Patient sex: M
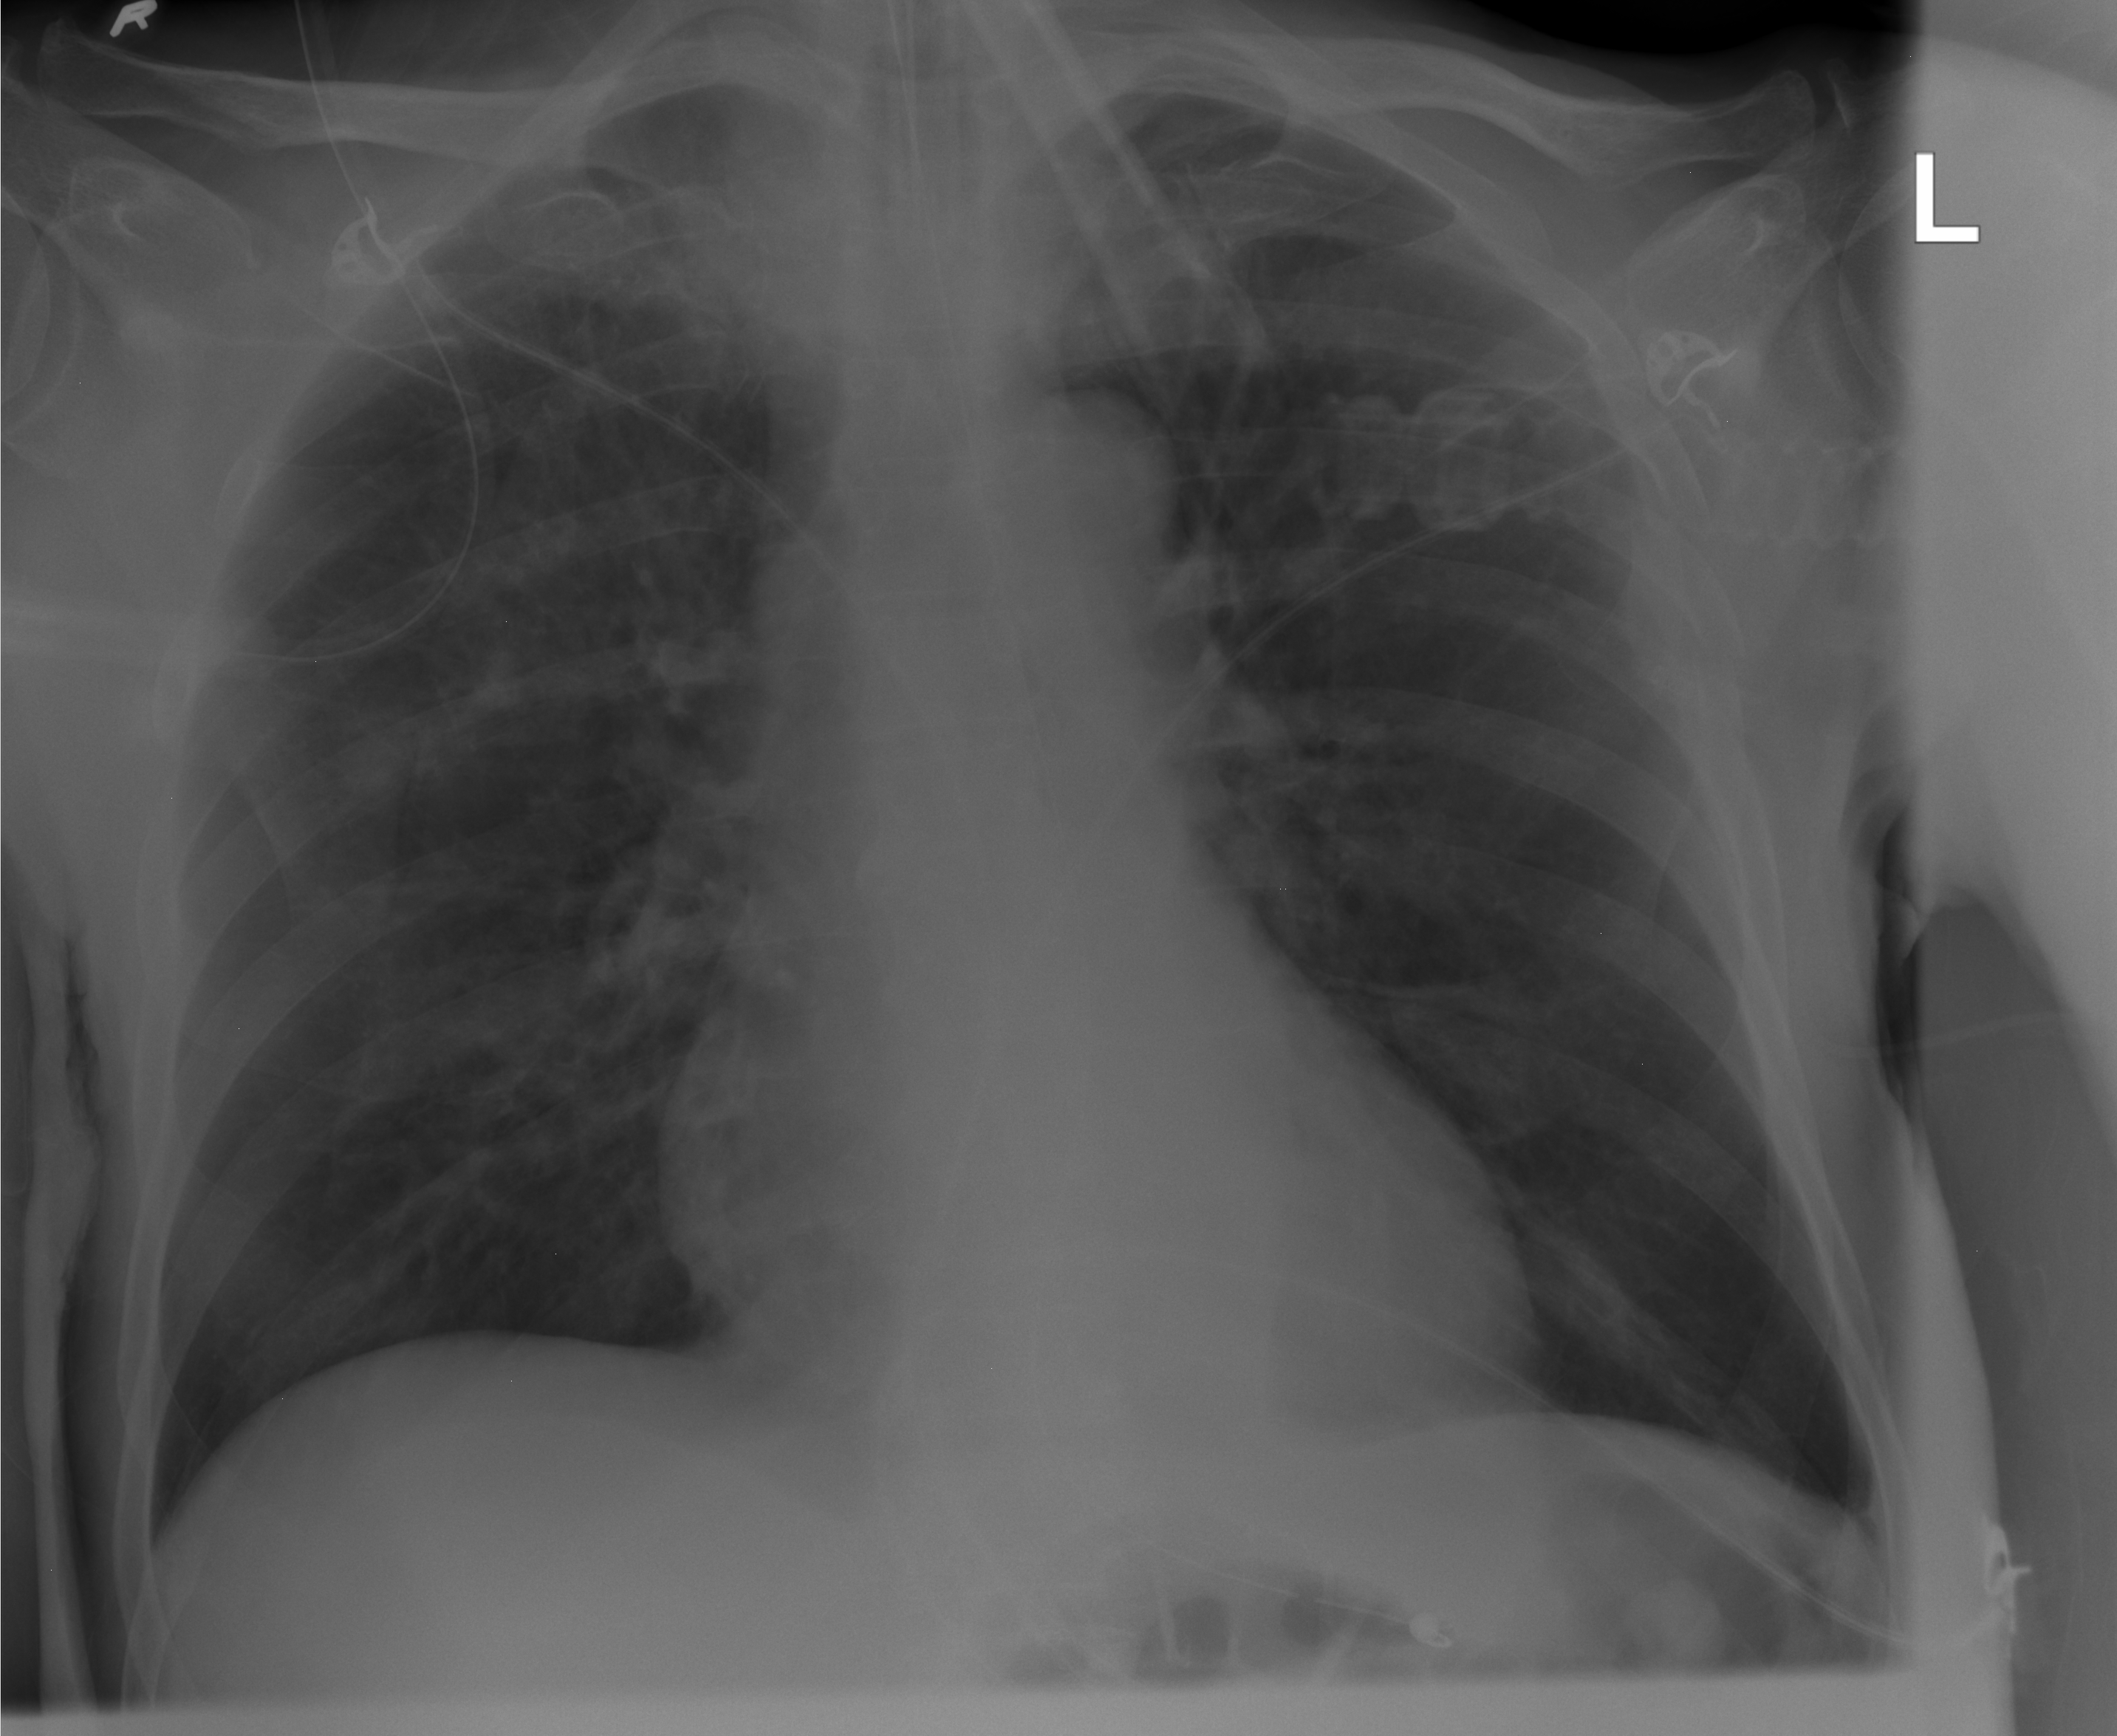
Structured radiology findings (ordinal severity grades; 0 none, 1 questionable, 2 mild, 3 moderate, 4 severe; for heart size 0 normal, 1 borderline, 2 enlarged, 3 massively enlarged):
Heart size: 0
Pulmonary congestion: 0
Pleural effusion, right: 0
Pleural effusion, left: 0
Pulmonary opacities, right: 2
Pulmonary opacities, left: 0
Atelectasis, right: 0
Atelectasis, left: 0